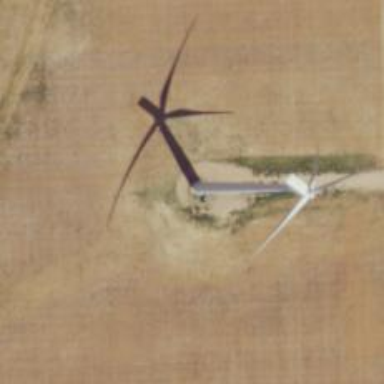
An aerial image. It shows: Wind turbine generator that utilizes wind as its source for generating electricity. It is of the horizontal axis type.